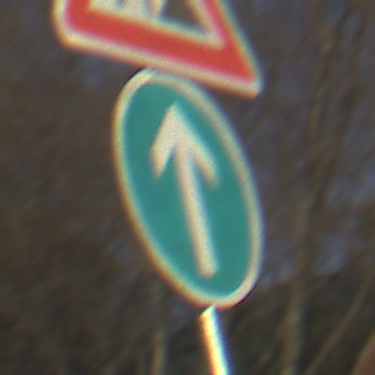
Verkehrszeichen: VorgeschriebeneFahrtrichtungGeradeaus
Zusatzzeichen oben: Arbeitsstelle
Umgebung: Outdoor, Nature
Tageszeit: SunriseSunset
Wetter: Clear
Licht: Natural
Jahreszeit: NotSpecified
Kontrast: HighContrast